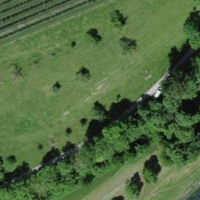
EUNIS habitat code: 24
Species observed at this site:
Cirsium vulgare
Euonymus europaeus
Corylus avellana